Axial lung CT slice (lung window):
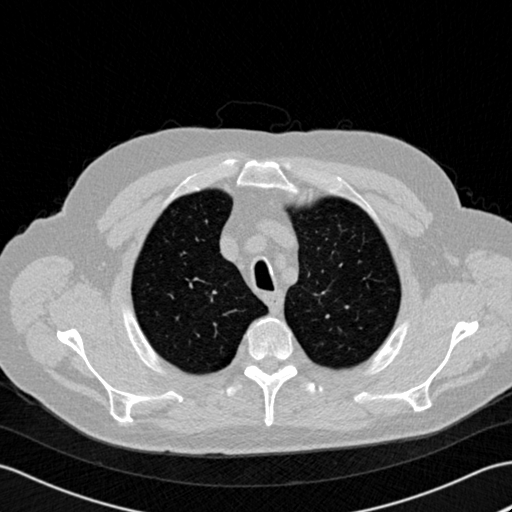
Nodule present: no